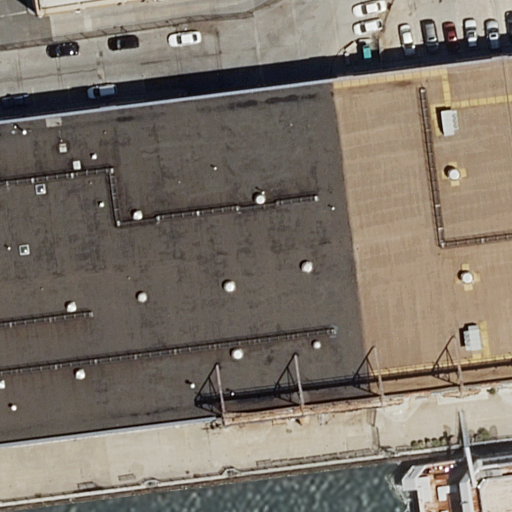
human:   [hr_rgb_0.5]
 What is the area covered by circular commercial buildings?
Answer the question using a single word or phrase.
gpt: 0m2

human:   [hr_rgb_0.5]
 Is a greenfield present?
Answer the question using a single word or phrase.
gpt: no

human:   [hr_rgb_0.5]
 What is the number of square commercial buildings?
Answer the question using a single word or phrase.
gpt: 0

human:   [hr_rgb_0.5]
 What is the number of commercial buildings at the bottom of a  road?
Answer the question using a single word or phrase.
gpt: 0

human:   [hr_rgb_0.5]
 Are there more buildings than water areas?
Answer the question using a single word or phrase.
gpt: yes

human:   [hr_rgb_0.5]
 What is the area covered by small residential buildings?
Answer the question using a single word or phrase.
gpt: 0m2

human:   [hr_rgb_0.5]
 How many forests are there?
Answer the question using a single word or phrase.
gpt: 0

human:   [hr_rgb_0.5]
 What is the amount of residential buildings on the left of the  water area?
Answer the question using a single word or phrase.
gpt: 1

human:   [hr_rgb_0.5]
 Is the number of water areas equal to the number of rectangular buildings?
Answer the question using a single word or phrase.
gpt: yes

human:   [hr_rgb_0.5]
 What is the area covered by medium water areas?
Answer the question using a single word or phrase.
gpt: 0m2

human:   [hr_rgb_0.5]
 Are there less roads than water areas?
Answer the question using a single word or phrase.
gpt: no

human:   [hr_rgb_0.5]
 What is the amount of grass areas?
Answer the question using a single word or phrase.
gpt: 0

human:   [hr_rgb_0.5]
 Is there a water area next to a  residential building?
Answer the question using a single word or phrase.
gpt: yes

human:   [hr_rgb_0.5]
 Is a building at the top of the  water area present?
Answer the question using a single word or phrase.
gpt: yes

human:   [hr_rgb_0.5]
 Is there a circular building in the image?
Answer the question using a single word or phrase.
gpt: no

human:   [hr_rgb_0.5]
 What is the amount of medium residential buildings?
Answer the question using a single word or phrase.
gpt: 0

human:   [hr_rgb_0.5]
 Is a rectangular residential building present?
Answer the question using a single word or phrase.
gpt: yes

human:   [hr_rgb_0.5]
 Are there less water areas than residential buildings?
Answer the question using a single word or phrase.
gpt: yes

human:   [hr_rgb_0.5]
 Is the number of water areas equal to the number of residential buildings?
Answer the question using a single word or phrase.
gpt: no

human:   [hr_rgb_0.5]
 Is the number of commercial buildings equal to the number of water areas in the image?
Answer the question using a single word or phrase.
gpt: no

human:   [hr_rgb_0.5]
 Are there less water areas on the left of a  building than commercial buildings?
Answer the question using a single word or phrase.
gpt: no

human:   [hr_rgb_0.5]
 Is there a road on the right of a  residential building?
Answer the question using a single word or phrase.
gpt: yes

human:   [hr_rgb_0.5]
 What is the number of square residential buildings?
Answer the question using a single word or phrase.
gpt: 0

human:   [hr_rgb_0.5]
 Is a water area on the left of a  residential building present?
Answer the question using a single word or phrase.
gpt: no

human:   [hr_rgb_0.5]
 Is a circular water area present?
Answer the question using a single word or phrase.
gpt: no

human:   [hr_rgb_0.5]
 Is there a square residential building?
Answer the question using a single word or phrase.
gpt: no

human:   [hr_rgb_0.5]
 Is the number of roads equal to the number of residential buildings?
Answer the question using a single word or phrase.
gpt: no

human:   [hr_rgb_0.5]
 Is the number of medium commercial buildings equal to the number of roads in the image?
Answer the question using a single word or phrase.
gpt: no

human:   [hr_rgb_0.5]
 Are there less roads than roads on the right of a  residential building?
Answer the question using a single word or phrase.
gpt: no

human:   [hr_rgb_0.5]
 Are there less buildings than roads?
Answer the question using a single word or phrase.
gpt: yes

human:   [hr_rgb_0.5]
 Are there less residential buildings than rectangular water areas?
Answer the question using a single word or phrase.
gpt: no

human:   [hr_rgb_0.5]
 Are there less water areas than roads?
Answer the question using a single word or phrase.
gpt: yes

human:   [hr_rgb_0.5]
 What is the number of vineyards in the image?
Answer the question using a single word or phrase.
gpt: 0

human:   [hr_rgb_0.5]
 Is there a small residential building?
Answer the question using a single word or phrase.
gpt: no

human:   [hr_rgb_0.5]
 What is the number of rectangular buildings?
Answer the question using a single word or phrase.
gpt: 1

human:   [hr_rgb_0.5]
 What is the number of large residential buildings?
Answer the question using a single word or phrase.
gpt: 2